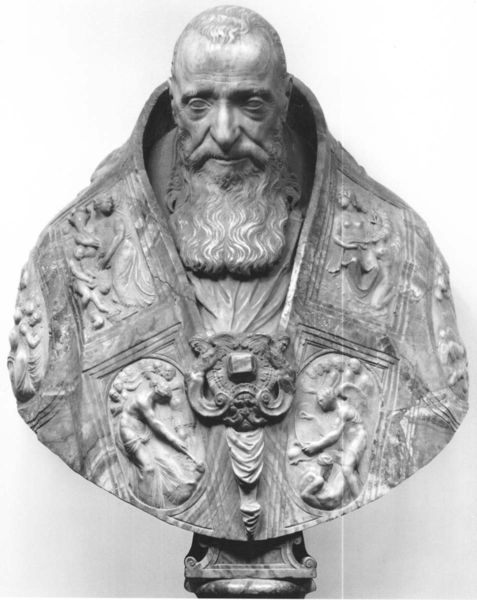
Titel: Büste Papst Pauls III.
Künstler: Guglielmo della Porta
Institution: Neapel, Museo Nazionale di Capodimonte
Schlagwörter: kopf, mann, umhang, frankreich, frau, grau, marmor, mund, nase, stirn, schal, ornament, alt, bart, augen, gesicht, kragen, sockel, stein, vollbart, bildnis, portrait, porträt, figur, gewand, haare, mantel, girlande, brosche, locken, skulptur, statue, italien, man, figuren, bischof, papst, büste, glatze, verzierung, foto, alter, greis, religion, schwarzweiß, geheimratsecken, talar, stirnglatze, voluten, heiliger, wichtig, gütig, geistlich, reliefs, szenen, stei, stien, alter man, magenfalten, güte, gelockt, marmorbüste, geheimratsecke, mythologei, mann buste, nbüste